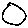
Label: circle